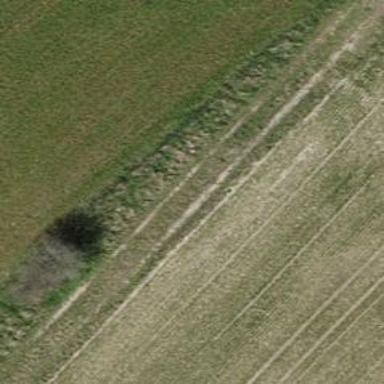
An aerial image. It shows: Track with very rough surface.